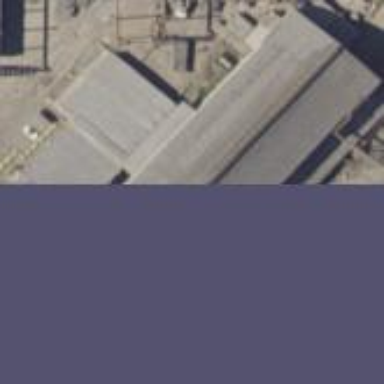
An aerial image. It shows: Industrial building.